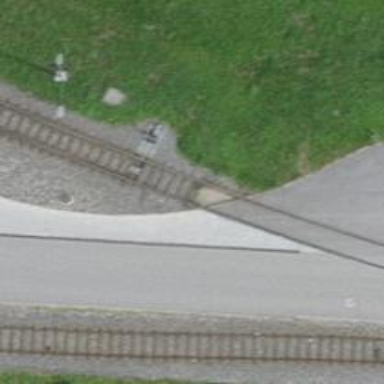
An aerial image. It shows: Railway spur service.